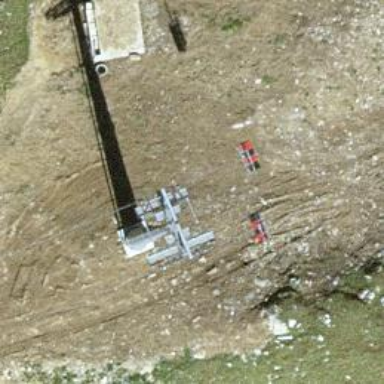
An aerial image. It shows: Chair lift captured from aerial perspective.